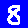
Digit: 8